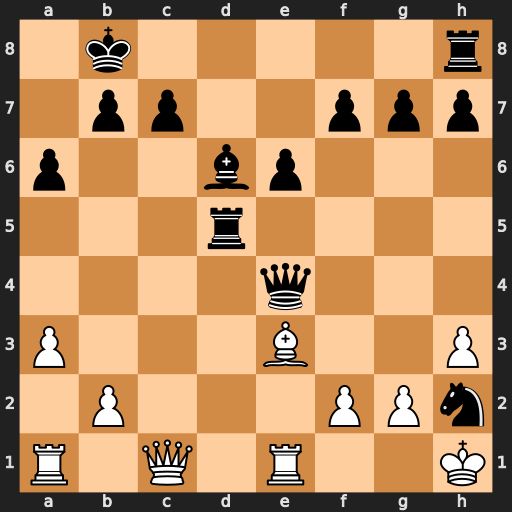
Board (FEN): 1k5r/1pp2ppp/p2bp3/3r4/4q3/P3B2P/1P3PPn/R1Q1R2K
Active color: w
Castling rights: -
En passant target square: -
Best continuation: Ba7+ Kxa7 Rxe4